Question: I'm trying to copy a record from TableA back to TableA, but using a new Identity.
I don't want to specify column list as I have over 100 columns, and there may be more in the future. Id like a chunk of code that can run when/if things change.
After looking similar questions, I have attempted this code
'''
SELECT * INTO #tmp FROM TableA WHERE Id = 1;
ALTER TABLE #tmp DROP COLUMN Id;
INSERT INTO TableA SELECT * FROM #tmp;
Drop Table #tmp;
'''
I am however still getting this error
'''
An explicit value for the identity column in table 'dbo.TableA' can only be specified when a column list is used and IDENTITY_INSERT is ON.
'''
Running a Select * FROM #tmp gives me what I would expect. A single record with all my Columns with the exception of the Id column.
Any Ideas?
Thanks!
EDIT
Here is a pictures of the properties of the Id Column

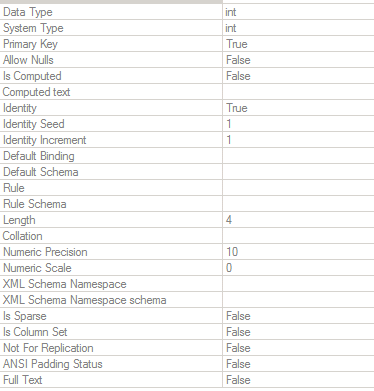
Answer: Use Dynamic SQL: get your list of columns (except ID), build an insert statement using that list, and then call 'exec' on it:
'''
SELECT *
INTO #tmp
FROM TableA
WHERE Id = 1;
ALTER TABLE #tmp DROP COLUMN id;
DECLARE @cols varchar(max);
SELECT
@cols = COALESCE(@cols + ',', '') + COLUMN_NAME
FROM INFORMATION_SCHEMA.COLUMNS
WHERE TABLE_NAME = 'TableA' AND COLUMN_NAME <> 'id'
--select @cols -- display column list for debugging
DECLARE @sqltxt varchar(max) = 'INSERT INTO TableA (' + @cols + ') SELECT * FROM #tmp';
--SELECT @sqltxt -- display the statement for debugging
exec (@sqltxt)
DROP TABLE #tmp
'''